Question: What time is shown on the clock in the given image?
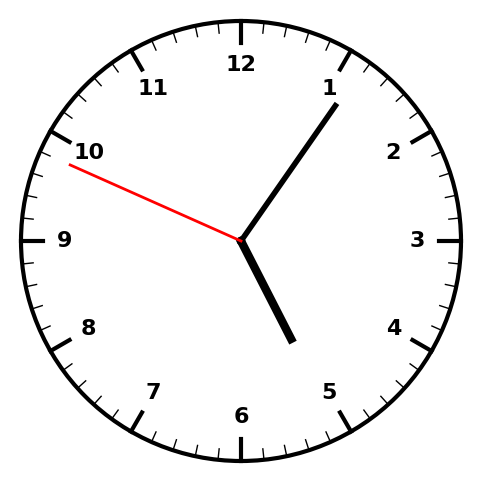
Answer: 05:05:49